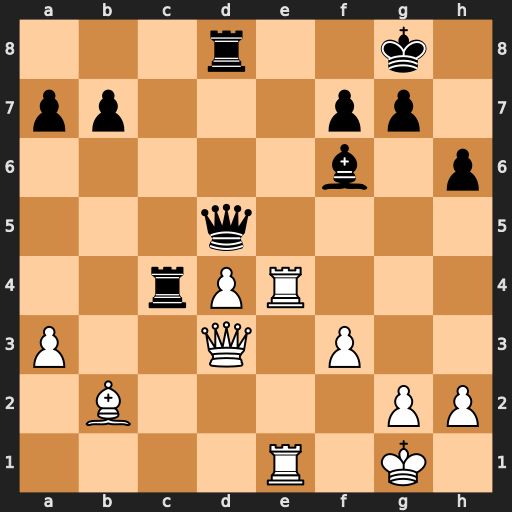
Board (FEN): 3r2k1/pp3pp1/5b1p/3q4/2rPR3/P2Q1P2/1B4PP/4R1K1
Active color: w
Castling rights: -
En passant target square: -
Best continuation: Re8+ Rxe8 Rxe8#